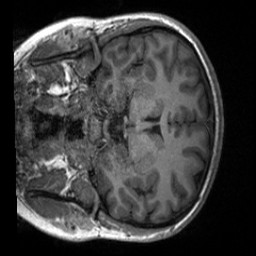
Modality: T1w
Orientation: coronal
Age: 21
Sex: female
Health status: healthy
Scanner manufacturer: siemens
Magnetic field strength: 3 T
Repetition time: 2 s
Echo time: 0.00232 s